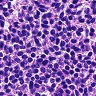
Metastatic tissue present: no